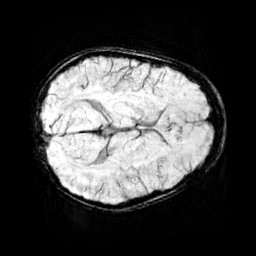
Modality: minIP
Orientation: axial
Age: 10
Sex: female
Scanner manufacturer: siemens
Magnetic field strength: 3 T
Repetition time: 0.027 s
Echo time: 0.02 s